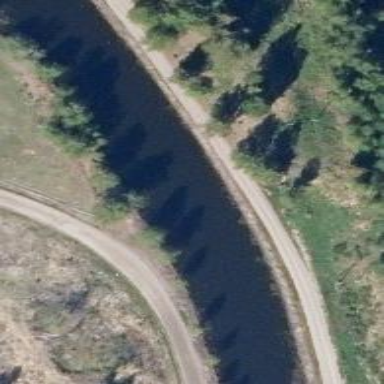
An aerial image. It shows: Canal.